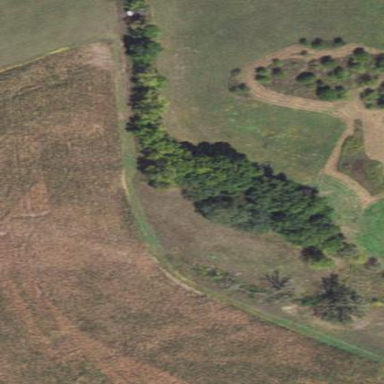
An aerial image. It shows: Beautiful woodland area.